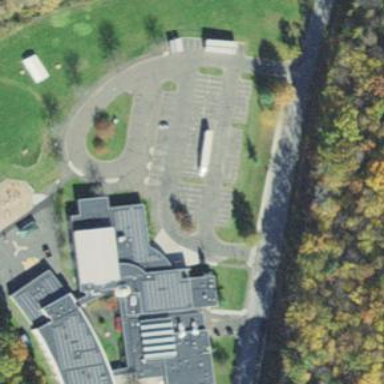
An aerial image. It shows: Parking area.